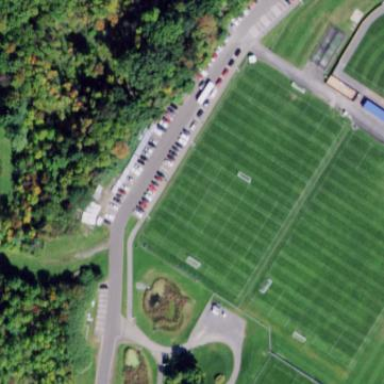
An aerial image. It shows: Soccer pitch for outdoor sports and leisure activities.